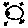
Label: moon